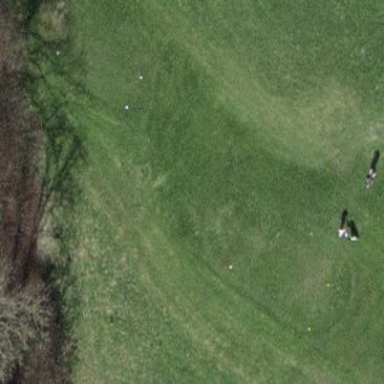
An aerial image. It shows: Golf tee on grass surface.